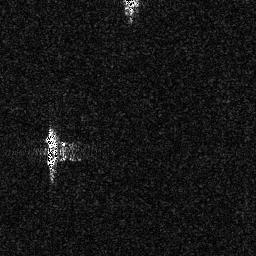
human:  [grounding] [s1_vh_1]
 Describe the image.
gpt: In the satellite image, there is  <ref>1 medium ship </ref> <box>[[16, 48, 22, 64, 0]]</box> located at left.